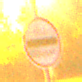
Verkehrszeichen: Zollstelle
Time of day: Night
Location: Outdoor (Suburban)
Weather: PartlyCloudy
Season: NotSpecified
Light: Artificial